Aerial crown-view tile of a tropical tree (Barro Colorado Island, Panama), acquired 20250317:
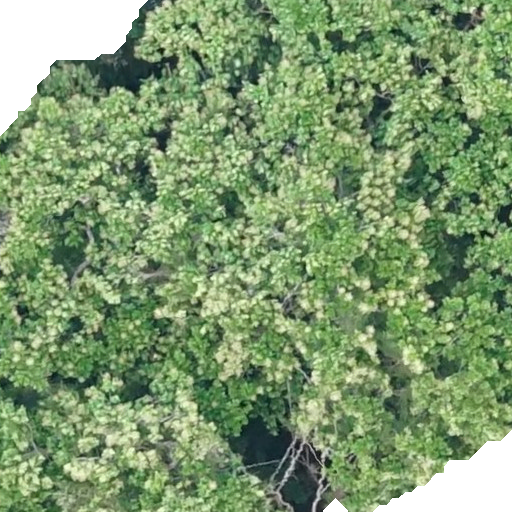
Species: Anacardium excelsum
GBIF accepted scientific name: Anacardium excelsum
Crown area: 544.913 m²